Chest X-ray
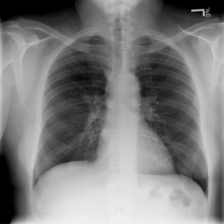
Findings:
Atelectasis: negative
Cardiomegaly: negative
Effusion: negative
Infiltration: negative
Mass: negative
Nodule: negative
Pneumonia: negative
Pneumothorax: negative
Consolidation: negative
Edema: negative
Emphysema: negative
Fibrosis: negative
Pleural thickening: negative
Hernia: negative